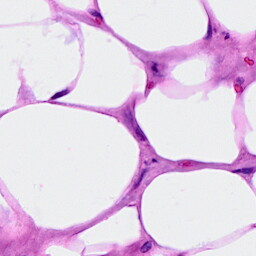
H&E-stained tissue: Breast